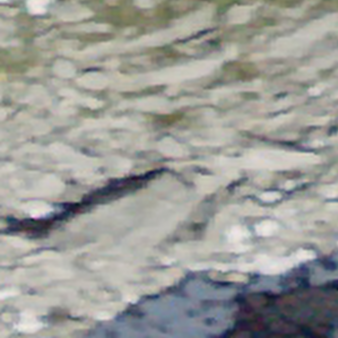
Label: other